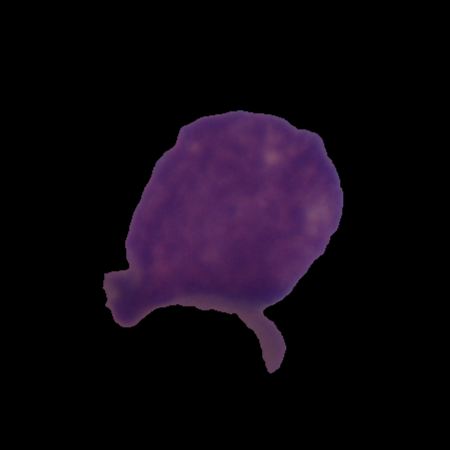
Label: cancer